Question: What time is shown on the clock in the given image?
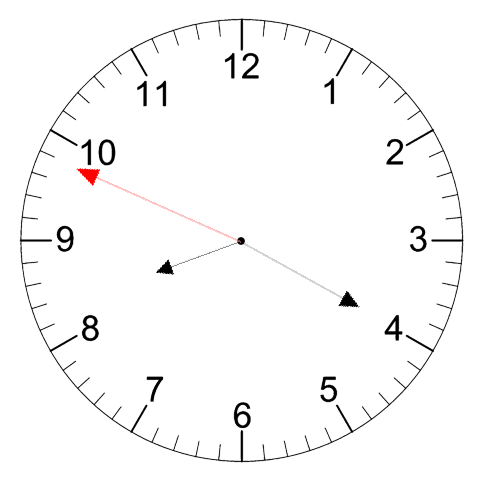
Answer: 08:19:49